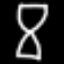
Label: hourglass